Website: walmart
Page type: address-validator
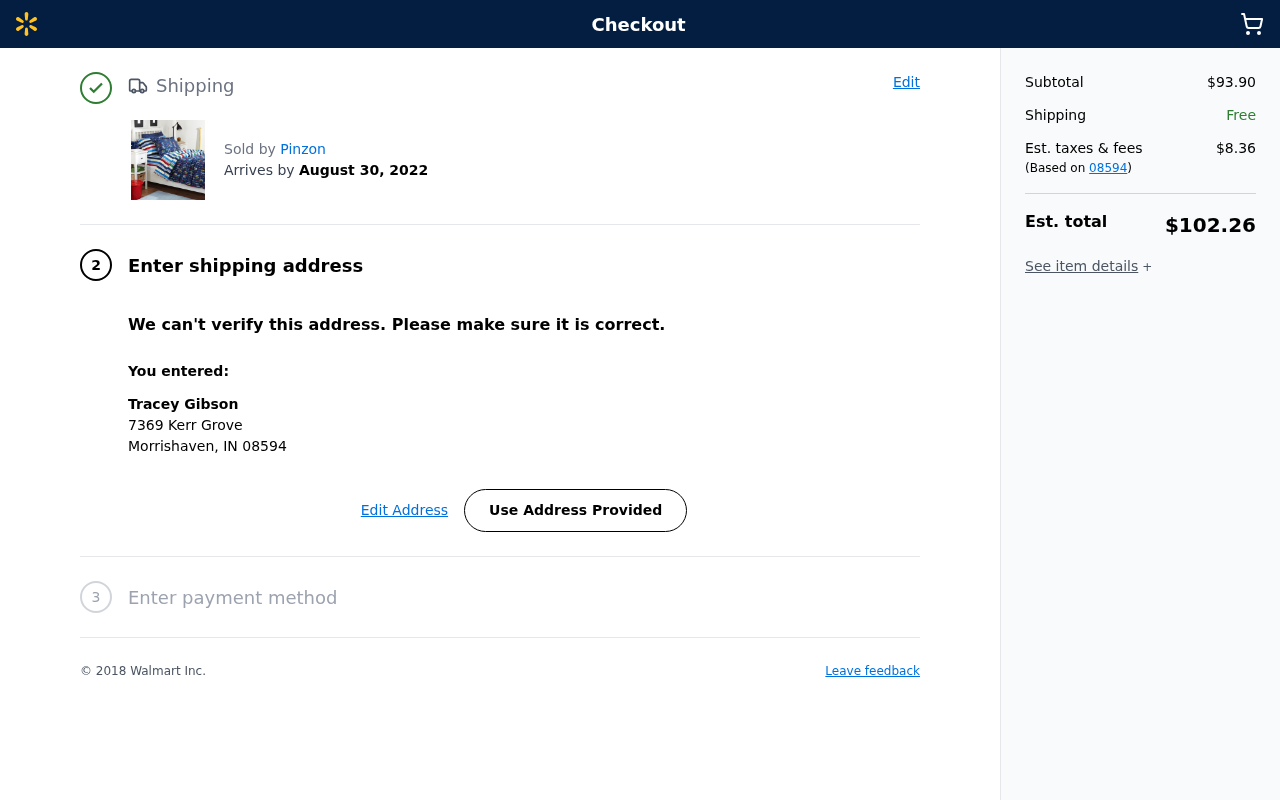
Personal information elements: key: PII_CITY_STATE_ZIP
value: Morrishaven, IN 08594
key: PII_FULLNAME
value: Tracey Gibson
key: PII_POSTCODE
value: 08594
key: PII_STREET
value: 7369 Kerr Grove
Product elements: key: PRODUCT1_BRAND
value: Pinzon
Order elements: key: ORDER_DELIVERY_DATE
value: August 30, 2022
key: ORDER_SUBTOTAL
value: $93.90
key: ORDER_SHIPPING_COST
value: Free
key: ORDER_TAX
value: $8.36
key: ORDER_TOTAL
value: $102.26